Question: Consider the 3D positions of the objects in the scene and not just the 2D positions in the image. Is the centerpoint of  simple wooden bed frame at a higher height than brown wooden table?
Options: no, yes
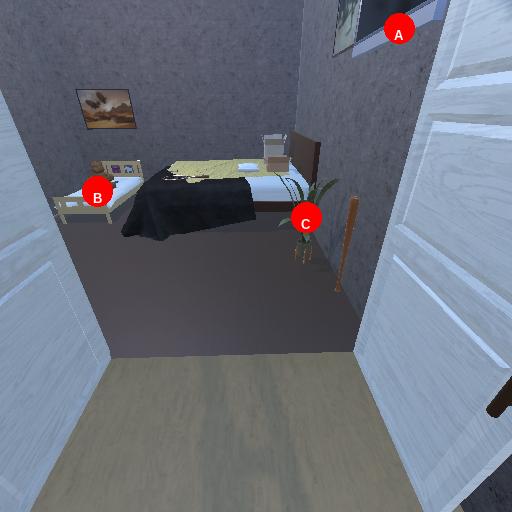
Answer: no